Question: I have a problem with resizing image with Carrierwave-MiniMagick-ImageMagick.
I wrote custom method of resizing, cause I need to merge 2 images together and make some processing on them, so standard 'process' methods from MiniMagick are not enough. The problem is with resize method. I need to take center part of the image, but it returns me the top part.

'''
def merge
manipulate! do |img|
img.resize '180x140^' # problem is here
...
img
end
end
'''
Thanks for any help!
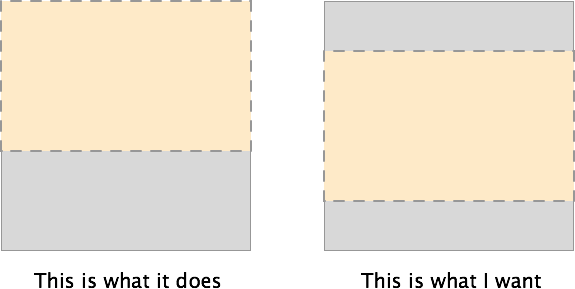
Answer: I would approach this as follows:
- - -
Something like this should do it:
'''
def merge
manipulate! do |img|
img.resize '180x180' # resize to 180px square
img.shave '0x20' # Removes 20px from top and bottom edges
img # Returned image should be 180x140, cropped from the centre
end
end
'''
Of course, this assumes your input image is always a square. If it wasn't square and you've got your heart set on the 180x140 ratio, you could do something like this:
'''
def merge
manipulate! do |img|
if img[:width] <= img[:height]
# Image is tall ...
img.resize '180' # resize to 180px wide
pixels_to_remove = ((img[:height] - 140)/2).round # calculate amount to remove
img.shave "0x#{pixels_to_remove}" # shave off the top and bottom
else
# Image is wide
img.resize 'x140' # resize to 140px high
pixels_to_remove = ((img[:width] - 180)/2).round # calculate amount to remove
img.shave "#{pixels_to_remove}x0" # shave off the sides
end
img # Returned image should be 180x140, cropped from the centre
end
end
'''